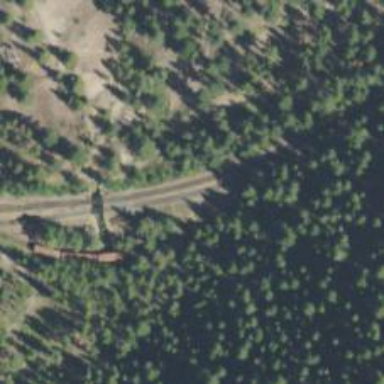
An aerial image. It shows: Preserved historic railway with rails.